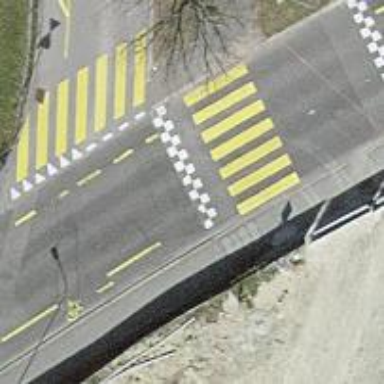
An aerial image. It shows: Zebra crossing on the road.